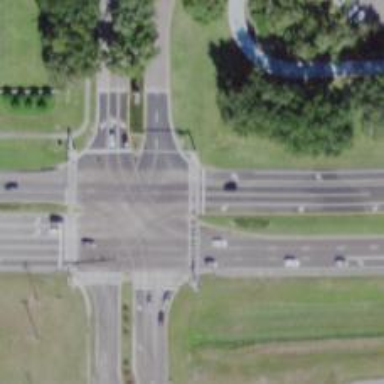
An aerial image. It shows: Zebra crossing on the road.